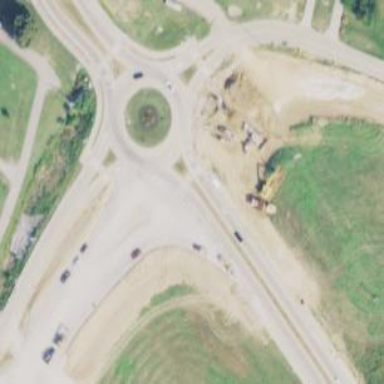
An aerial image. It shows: Secondary road around roundabout.